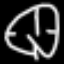
Label: clock